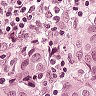
Metastatic tissue present: yes